Chest X-ray:
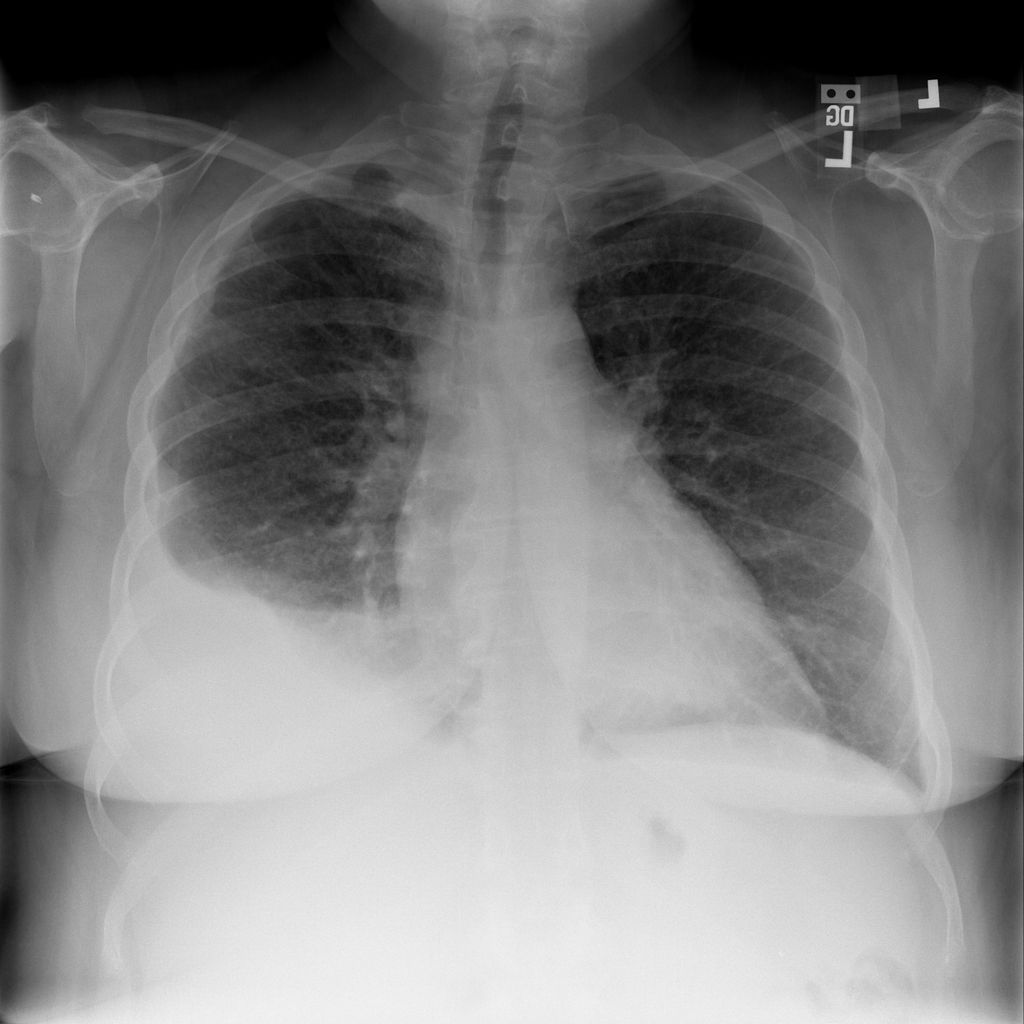
Findings: Pleural Thickening, Effusion
No abnormal finding: no